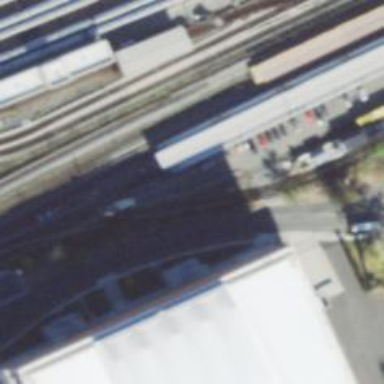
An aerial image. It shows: Electrified rail siding used for railway service.